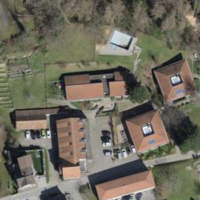
EUNIS habitat code: 55
Species observed at this site:
Helix pomatia